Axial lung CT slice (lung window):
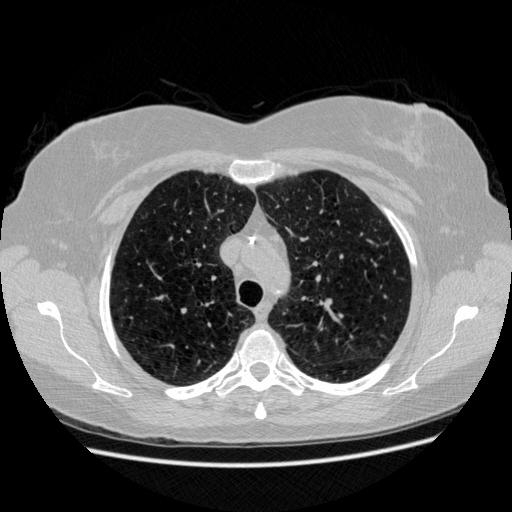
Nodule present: no